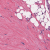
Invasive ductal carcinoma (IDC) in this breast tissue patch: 0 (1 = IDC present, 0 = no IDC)